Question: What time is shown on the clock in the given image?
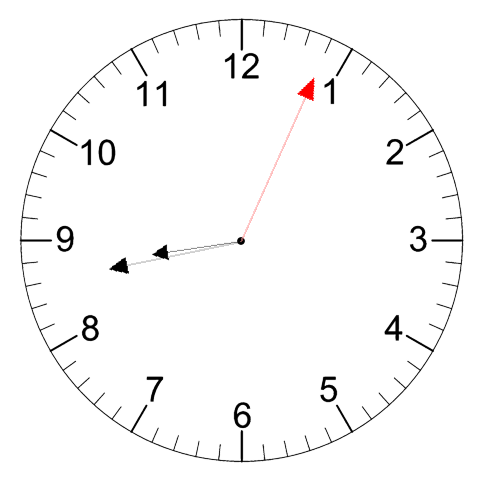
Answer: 08:43:04